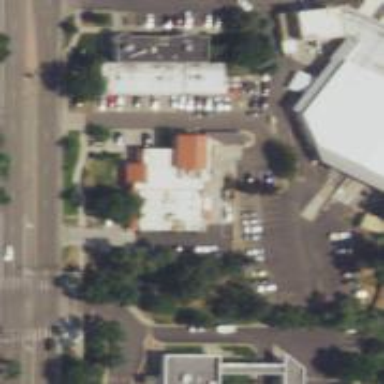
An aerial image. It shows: Veterinary facility.